Aerial crown-view tile of a tropical tree (Barro Colorado Island, Panama), acquired 20250124:
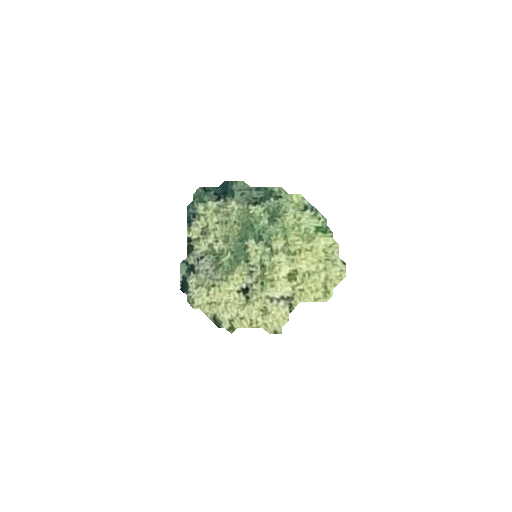
Species: Alseis blackiana
GBIF accepted scientific name: Alseis blackiana
Crown area: 27.535 m²